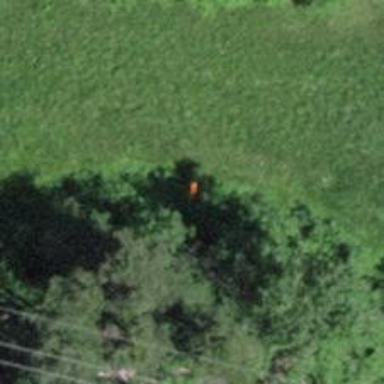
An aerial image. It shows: Pole with roof-covered pipeline marker.